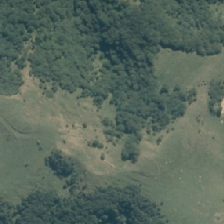
Land cover: manuka_kanuka